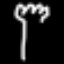
Label: fork